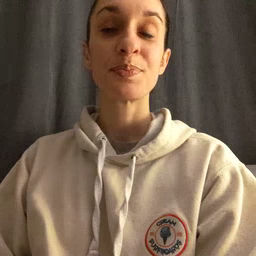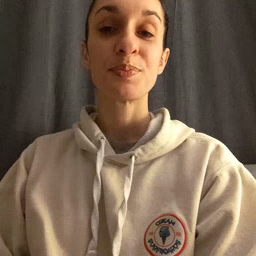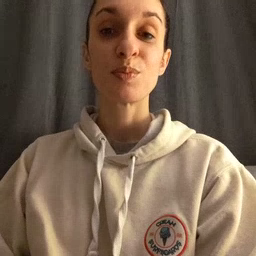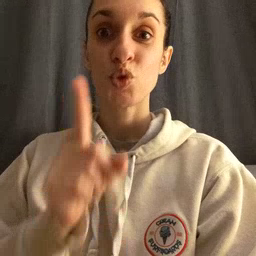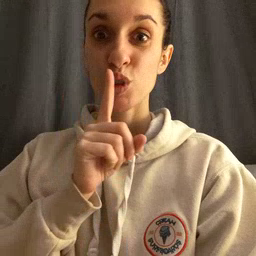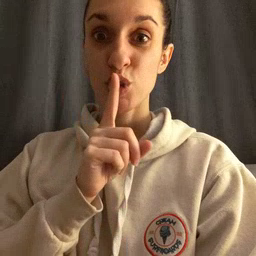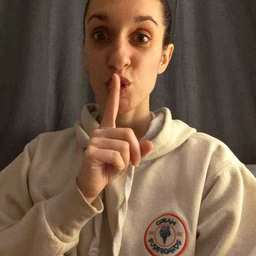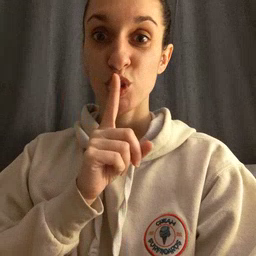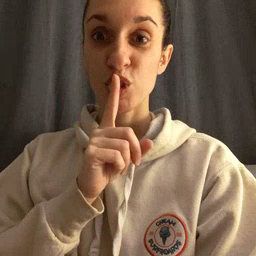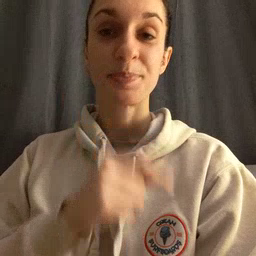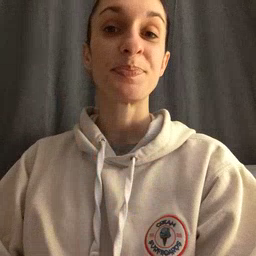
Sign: shhh